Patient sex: F
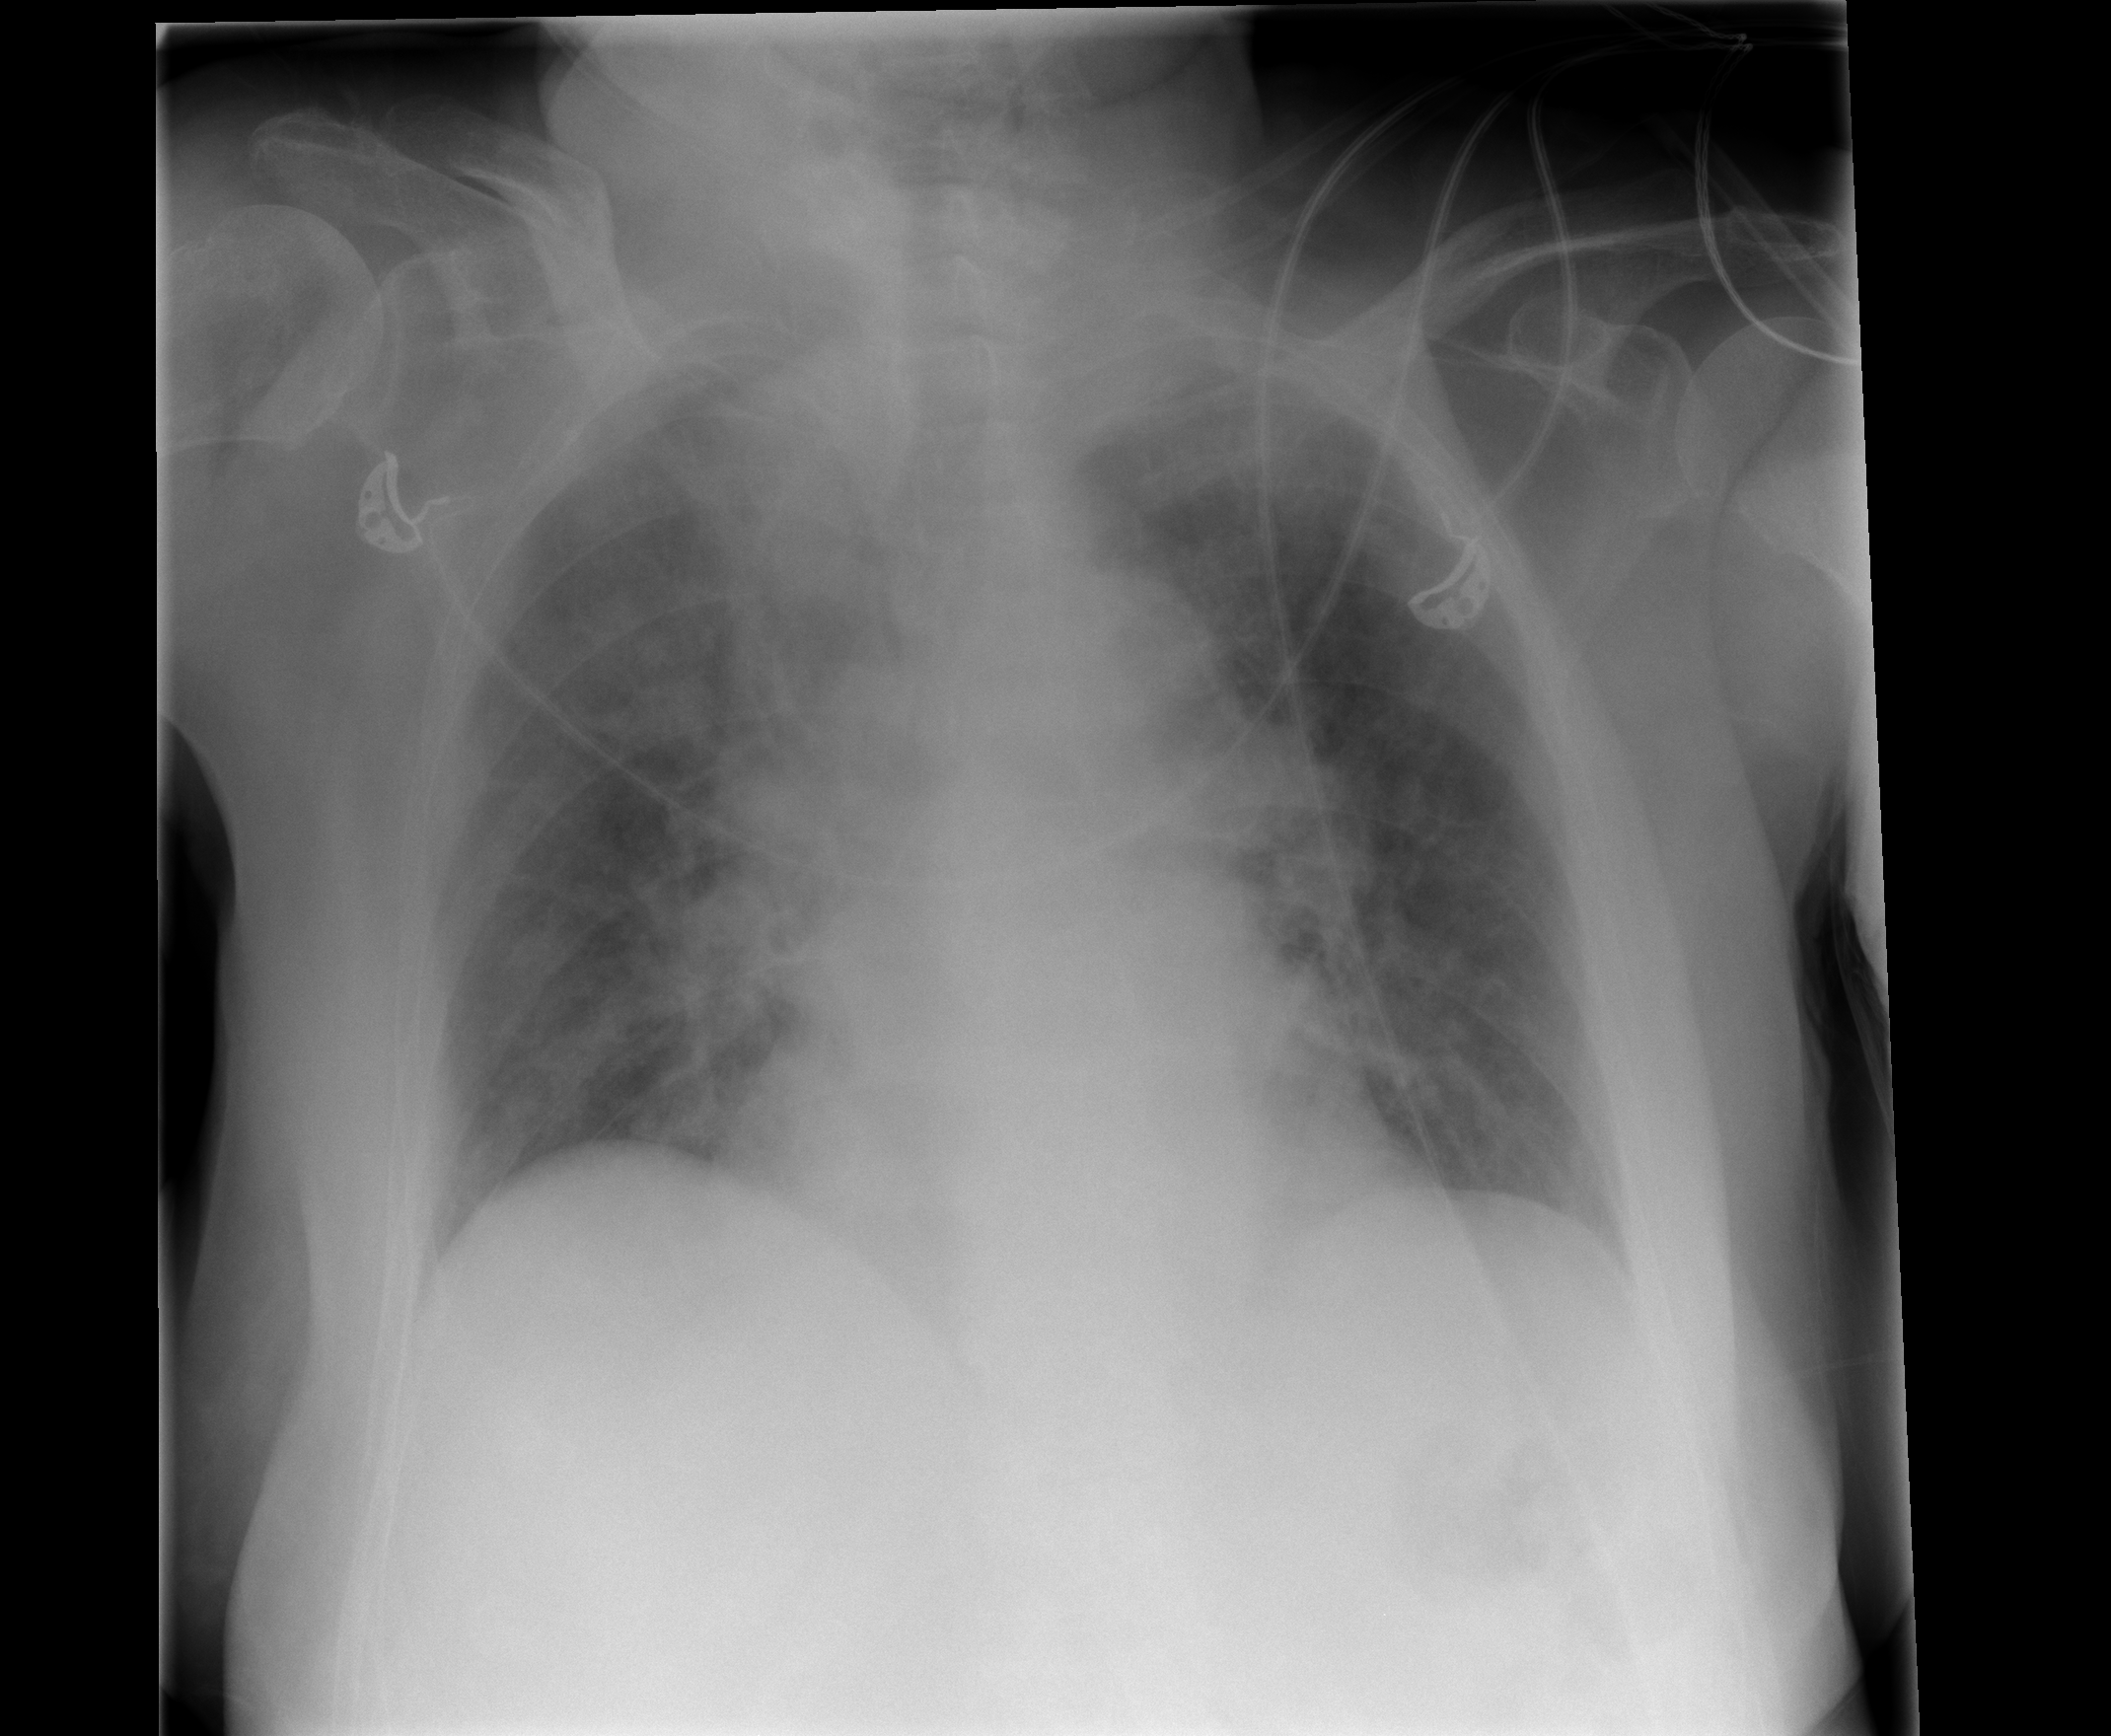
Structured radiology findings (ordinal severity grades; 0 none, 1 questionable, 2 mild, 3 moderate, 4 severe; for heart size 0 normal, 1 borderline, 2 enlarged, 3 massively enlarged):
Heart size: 1
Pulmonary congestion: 2
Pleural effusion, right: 0
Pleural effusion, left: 0
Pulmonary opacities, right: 2
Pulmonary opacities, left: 1
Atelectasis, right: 0
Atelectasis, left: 0